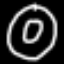
Label: donut